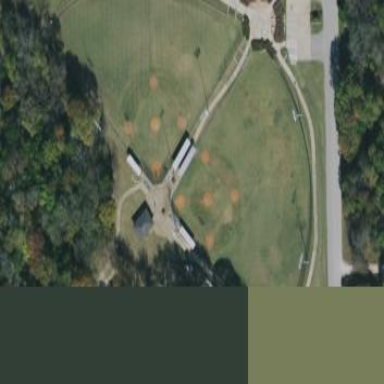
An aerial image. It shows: Baseball pitch for leisure land activities.